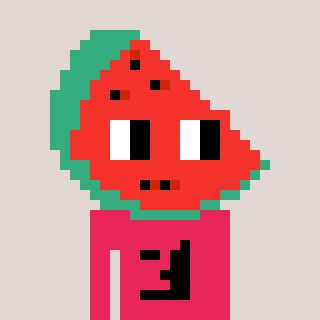
a pixel art character with square red glasses, a watermelon-shaped head and a redpinkish-colored body on a warm background